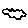
Label: cloud